Field crop: maize
Growth stage: 1
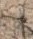
Species: salsola